Question: With a MySQL Request i am receiving duplicates of the 'id' and want to know if theres a way to prevent this.
Where
'drink:1' 'food:2' 'deli:3' 'shelf:4'
Subnav 1 shows '11' twice.
example of the output

Although the request returns accurately, i need the 'id' to return only once. Is there a way to achieve this?
'''
<?
$sql7x = " SELECT * FROM items_section_list ORDER BY item_sec_id ASC ";
$result7x = mysql_query($sql7x);
while ($row7x = mysql_fetch_array($result7x)) {
$item_sec_id = $row7x['item_sec_id'];
$section_name = $row7x['section_name'];
?>
<div id=''>
subnav: <? echo $item_sec_id; ?> ::
<?
$sql8x = " SELECT * FROM item_groups
WHERE section_id='$item_sec_id'
";
$result8x = mysql_query($sql8x);
while ($row8x = mysql_fetch_array($result8x)) {
echo $item_sub_sec_id = $row8x['item_sub_sec_id'];
echo ", ";
}
?>
'''
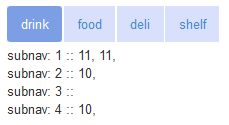
Answer: Try to use
'''
SELECT distinct(id) from...
'''